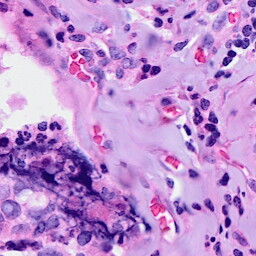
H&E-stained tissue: Breast